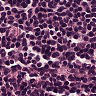
Metastatic tissue present: no